Question: I have created an array, however, that array is highlighted in red and it won't compile. I have attached a screenshot and if anyone can help, I would appreciate it.
Just to be a bit descriptive, I have checked other solutions here and I noticed that the problem was with a mismatch with Java bytecode and JVM target, well, these are set to Project bytecode version = 8 and JVM target = 1.8, as for the Kotlin, it is 1.3, I believe.

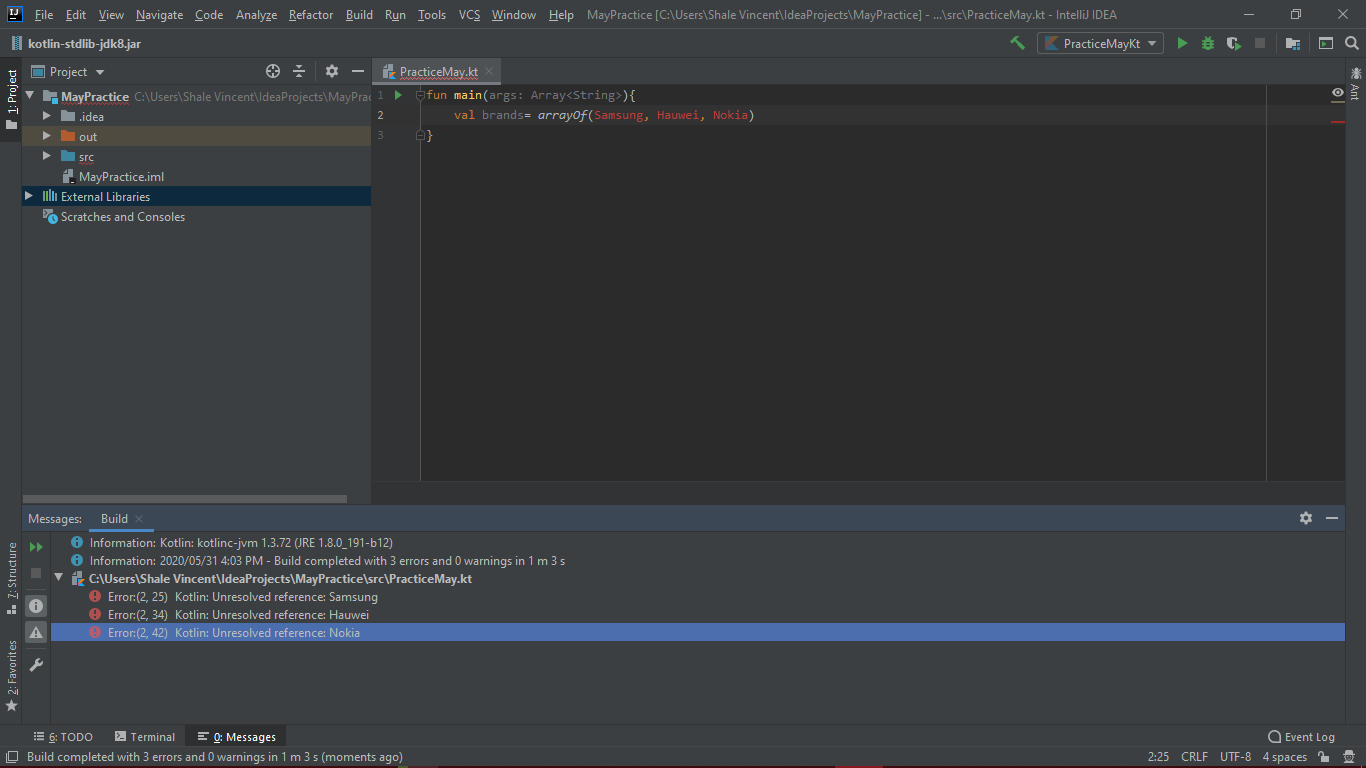
Answer: The values you use are Identifiers, and are not expressions like String Integer.
This representation shows you how to use String Values:
'''
fun main(){
val brands = arrayOf("Samsung","Huawai","Nokia")
}
'''
This representation shows you how to use Integer Values:
'''
fun main(){
val brands=arrayOf(52,48,24")
}
'''
For more info in kotlin use this link
<URL>